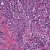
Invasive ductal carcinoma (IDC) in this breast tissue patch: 1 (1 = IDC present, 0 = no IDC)